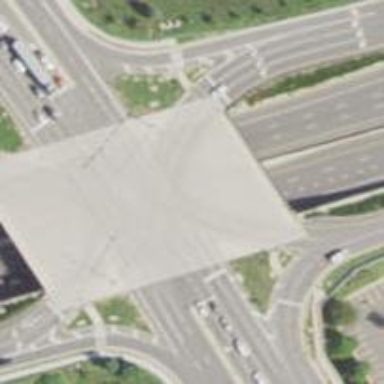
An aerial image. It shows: Trunk link highway bridge.